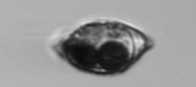
Label: Amphidinium